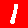
Digit: 1